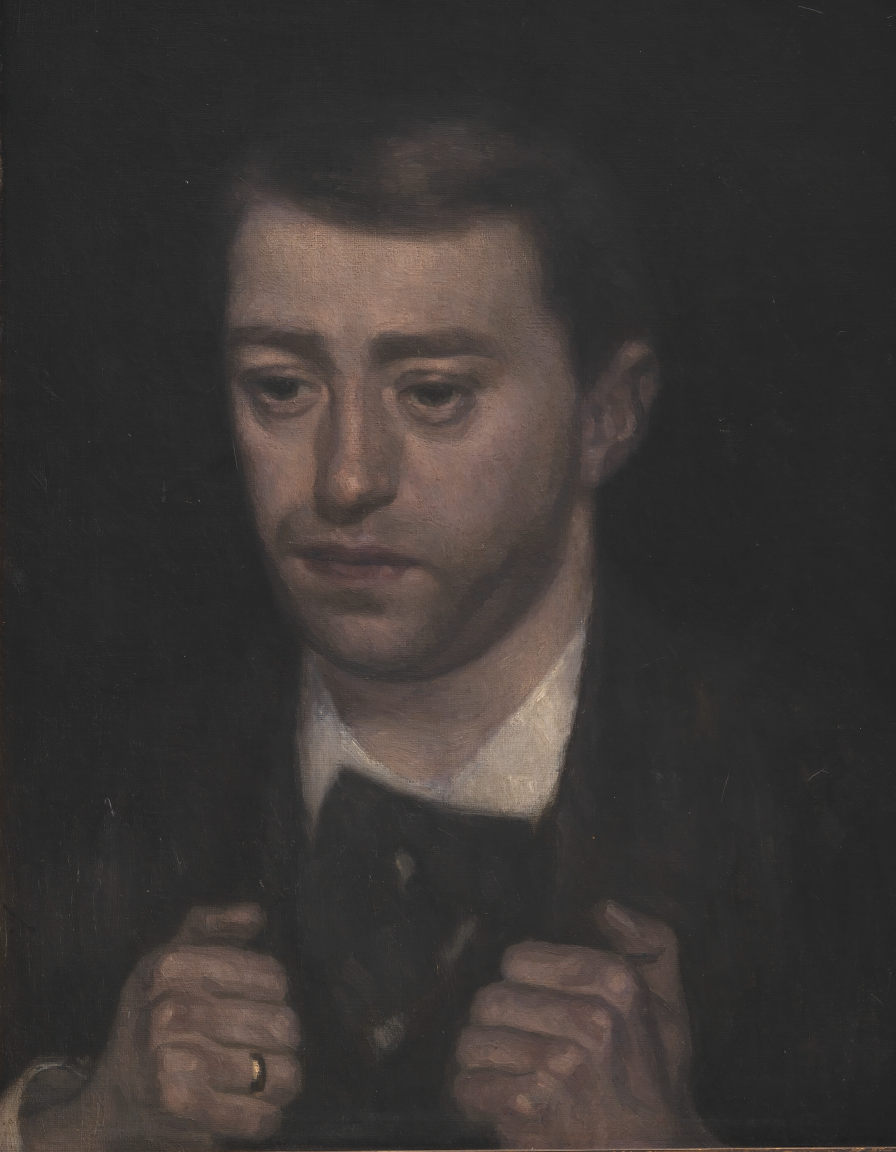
portrait painting, close up, soft diffused light, young man in dark jacket with white shirt and dark tie facing viewer with downcast gaze, both hands raised gripping jacket lapels with gold ring visible on left hand, dark atmospheric background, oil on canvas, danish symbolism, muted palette